Field crop: maize
Growth stage: 2
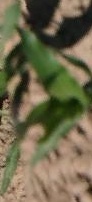
Species: maize